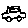
Label: car